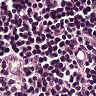
Metastatic tissue present: no